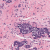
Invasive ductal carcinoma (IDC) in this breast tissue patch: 0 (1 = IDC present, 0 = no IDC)